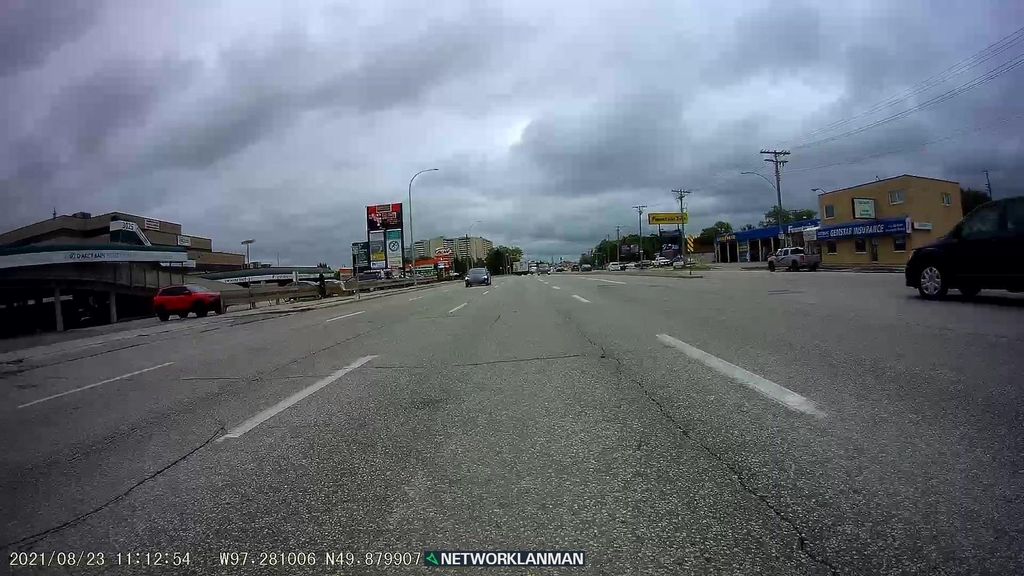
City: winnipeg